Aerial crown-view tile of a tropical tree (Barro Colorado Island, Panama), acquired 20250616:
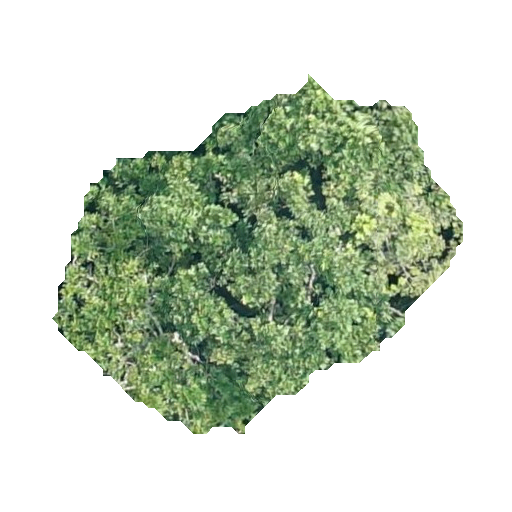
Species: Anacardium excelsum
GBIF accepted scientific name: Anacardium excelsum
Crown area: 135.461 m²